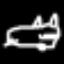
Label: frog